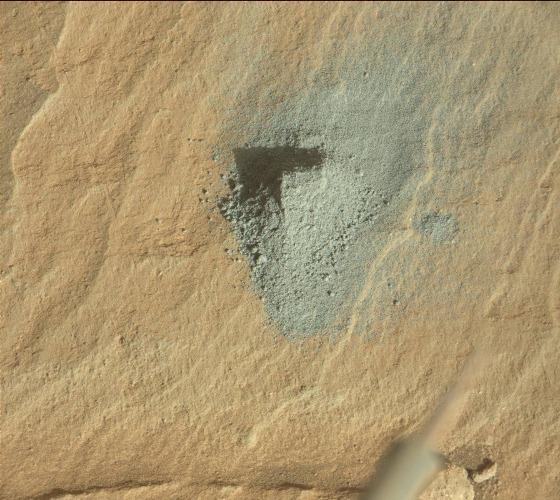
Terrain classes present: Background, Bedrock, Gravel / Sand / Soil, Rock, Shadow